Interaction volume radius: 5 \u00c5
Interaction volume height: 20 \u00c5
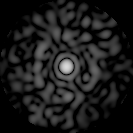
Disorder parameter: 0.8735